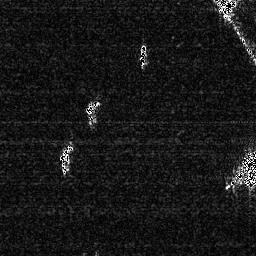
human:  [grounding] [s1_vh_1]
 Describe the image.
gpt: In the satellite image, there is  <ref>1 small ship </ref> <box>[[53, 16, 57, 27, 0]]</box> located at top,  <ref>1 medium ship </ref> <box>[[32, 37, 39, 48, 0]]</box> located at center,  <ref>1 medium ship </ref> <box>[[21, 55, 28, 67, 0]]</box> located at left.